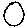
Label: circle